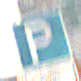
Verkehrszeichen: Parken
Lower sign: SonstigeBeschraenkungen3
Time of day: MorningAfternoon
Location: Outdoor (Urban)
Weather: PartlyCloudy
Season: NotSpecified
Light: Natural